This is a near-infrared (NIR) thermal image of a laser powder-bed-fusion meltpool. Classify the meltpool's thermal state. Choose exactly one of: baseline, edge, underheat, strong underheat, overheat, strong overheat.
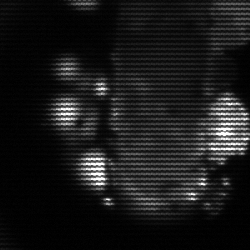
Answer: strong underheat